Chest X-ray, PA view. Patient: 30 years old, sex M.
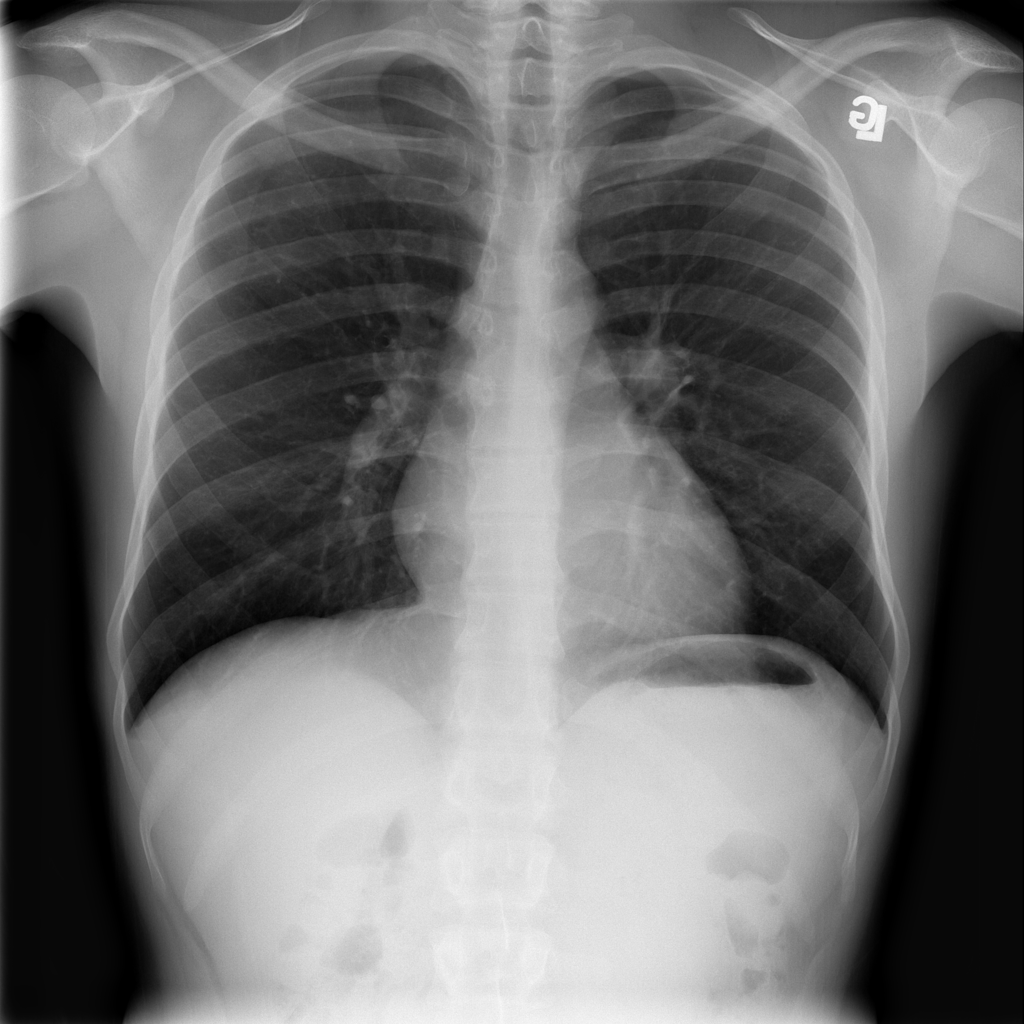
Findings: No Finding